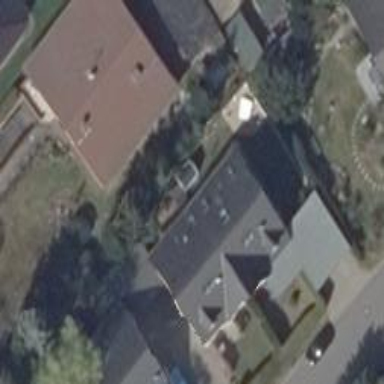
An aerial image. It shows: Semi-detached house.